Question: I'm trying to move a 'Bitmap' around the screen 'onTouch' of a 'Rect'. Of course, I don't want the Image to disappear, or go off screen, so I create a Rect for each side, top and bottom of the screen.  I apologize for my beautiful artwork.
'''
@Override
public boolean onTouch(View v, MotionEvent event) {
int x = (int) event.getX();
int y = (int) event.getY();
switch (event.getAction()) {
case MotionEvent.ACTION_DOWN:
// Left Key Touched
if (x <= bLeftRect.right && x >= bLeftRect.left
&& y >= bLeftRect.top && y <= bLeftRect.bottom) {
hero.setX(hero.getX() - tileDimen);
heroRect.set(hero.getX(), hero.getY(), hero.getX() + tileDimen, hero.getY() + tileDimen);
if (heroRect.intersect(wallTopRect)) {
hero.setX(hero.getX() + tileDimen);
} else if (heroRect.intersect(wallLeftRect)) {
hero.setX(hero.getX() + tileDimen);
}
//etc....
'''
Is there a better approach, as I am going to have more objects in need of collision-rects. I was thinking maybe creating 1 "perimeter" 'Rect':
'''
//Right key touched
if (perimeterRect.contains(heroRect)) {
hero.setX(hero.getX() + tileDimen);
} else {
//do nothing (collision)
}
'''
Would this be a better approach? Any advise/insight is greatly appreciated.
Thanks,
Matt
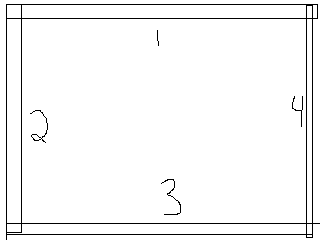
Answer: Figured it out:
Much simpler to check if heroRect is inside of perimeterRect on each 'MotionEvent', if heroRect is inside of perimeter, then check to see if heroRect collides with any other 'Rect's
'''
@Override
public boolean onTouch(View v, MotionEvent event) {
int x = (int) event.getX();
int y = (int) event.getY();
switch (event.getAction()) {
case MotionEvent.ACTION_DOWN:
// Left Key Touched
if (x <= bLeftRect.right && x >= bLeftRect.left
&& y >= bLeftRect.top && y <= bLeftRect.bottom) {
hero.setX(hero.getX() - tileDimen);
heroRect.set(hero.getX(), hero.getY(), hero.getX() + tileDimen, hero.getY() + tileDimen);
if (!(perimeterRect.contains(heroRect))) {
hero.setX(hero.getX() + tileDimen);
heroRect.set(hero.getX(), hero.getY(), hero.getX() + tileDimen, hero.getY() + tileDimen);
} //else if hero collides with other Rects... {
// }
// Up Key Touched
} else if (x <= bUpRect.right && x >= bUpRect.left
&& y >= bUpRect.top && y <= bUpRect.bottom) {
hero.setY(hero.getY() - tileDimen);
heroRect.set(hero.getX(), hero.getY(), hero.getX() + tileDimen, hero.getY() + tileDimen);
if (!(perimeterRect.contains(heroRect))) {
hero.setY(hero.getY() + tileDimen);
heroRect.set(hero.getX(), hero.getY(), hero.getX() + tileDimen, hero.getY() + tileDimen);
} //else if hero collides with other Rects... {
// }
// Right Key Touched
} else if (x <= bRightRect.right && x >= bRightRect.left
&& y >= bRightRect.top && y <= bRightRect.bottom) {
hero.setX(hero.getX() + tileDimen);
heroRect.set(hero.getX(), hero.getY(), hero.getX() + tileDimen, hero.getY() + tileDimen);
if (!(perimeterRect.contains(heroRect))) {
hero.setX(hero.getX() - tileDimen);
heroRect.set(hero.getX(), hero.getY(), hero.getX() + tileDimen, hero.getY() + tileDimen);
} //else if hero collides with other Rects... {
// }
// Down Key Touched
} else if (x <= bDownRect.right && x >= bDownRect.left
&& y >= bDownRect.top && y <= bDownRect.bottom) {
hero.setY(hero.getY() + tileDimen);
heroRect.set(hero.getX(), hero.getY(), hero.getX() + tileDimen, hero.getY() + tileDimen);
if (!(perimeterRect.contains(heroRect))) {
hero.setY(hero.getY() - tileDimen);
heroRect.set(hero.getX(), hero.getY(), hero.getX() + tileDimen, hero.getY() + tileDimen);
} //else if hero collides with other Rects... {
// }
} else {
//button was not pressed, do nothing
}
break;
}
return true;
}
'''
Now the bitmap will not go past perimeter Rect :)